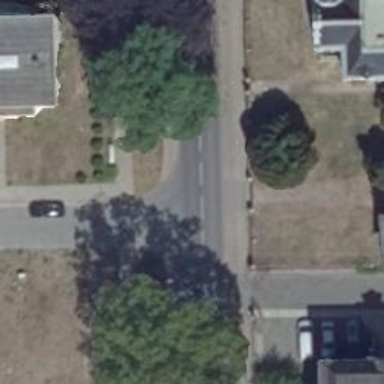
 with concrete plates on the left and sett on the right."